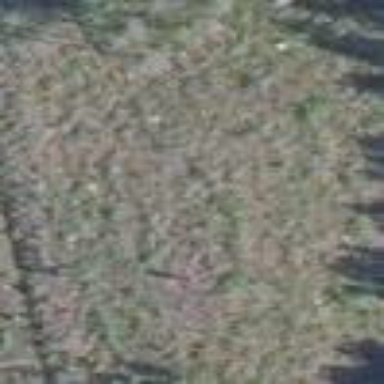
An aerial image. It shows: Woodland consisting mainly of needle-leaved trees.